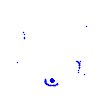
Particle: pion